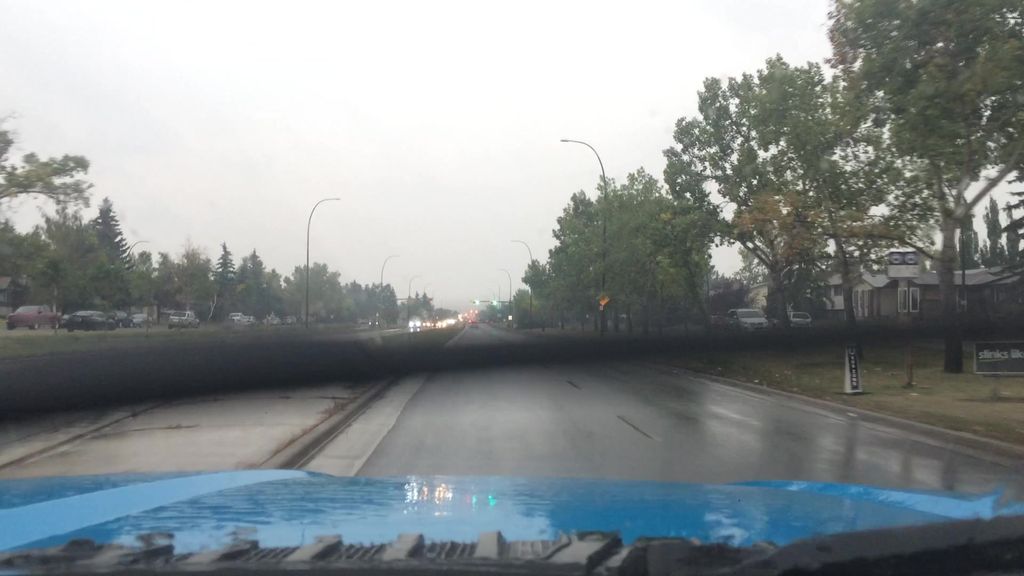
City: calgary